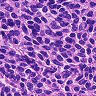
Metastatic tissue present: no